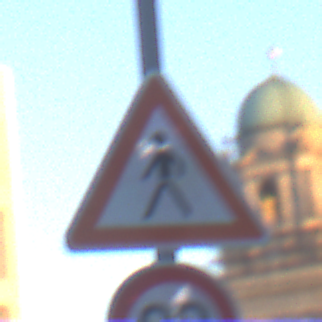
Verkehrszeichen: FussgaengerRechts
Zusatzzeichen unten: Geschwindigkeit80
Umgebung: Outdoor, Urban
Tageszeit: SunriseSunset
Wetter: Clear
Licht: Natural
Jahreszeit: NotSpecified
Kontrast: LowContrast